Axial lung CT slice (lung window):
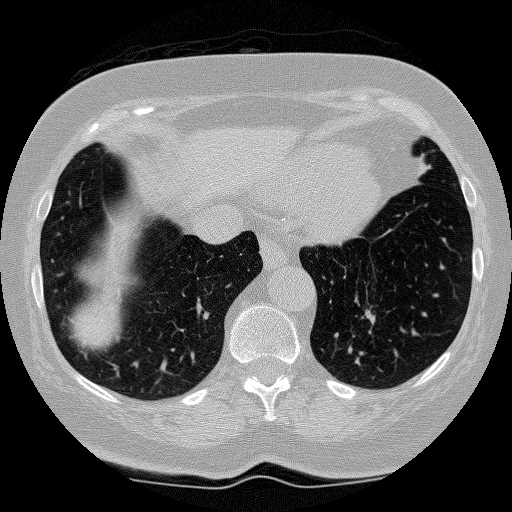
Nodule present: yes
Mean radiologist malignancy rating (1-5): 4.25